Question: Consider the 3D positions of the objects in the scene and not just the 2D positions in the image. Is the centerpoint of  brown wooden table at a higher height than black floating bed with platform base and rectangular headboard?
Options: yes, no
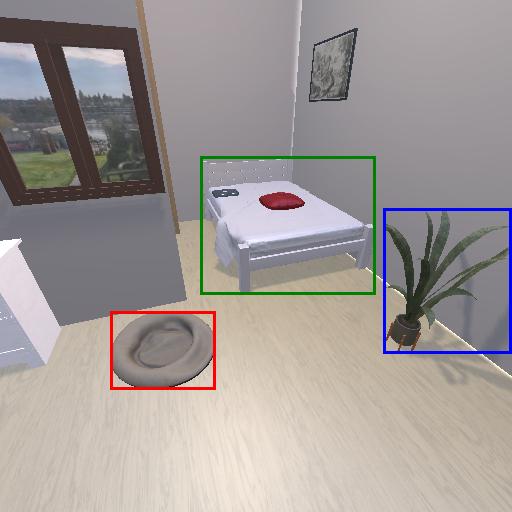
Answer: yes